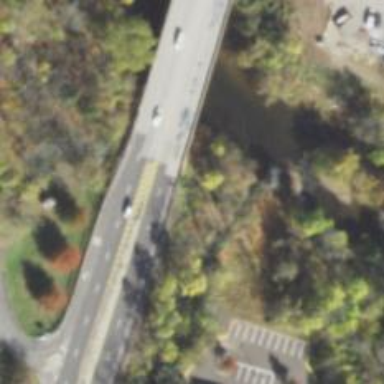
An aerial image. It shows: Trunk highway.